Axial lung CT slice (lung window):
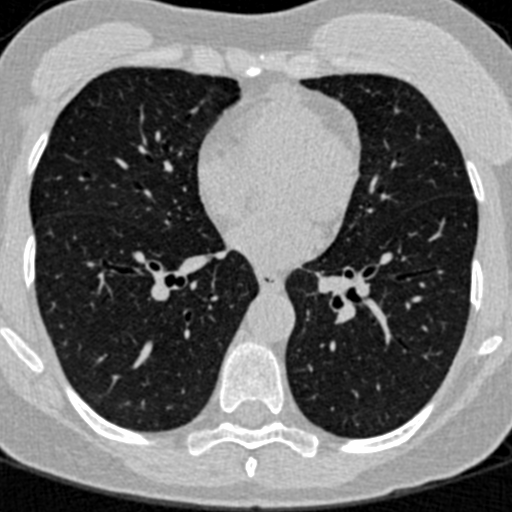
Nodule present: no